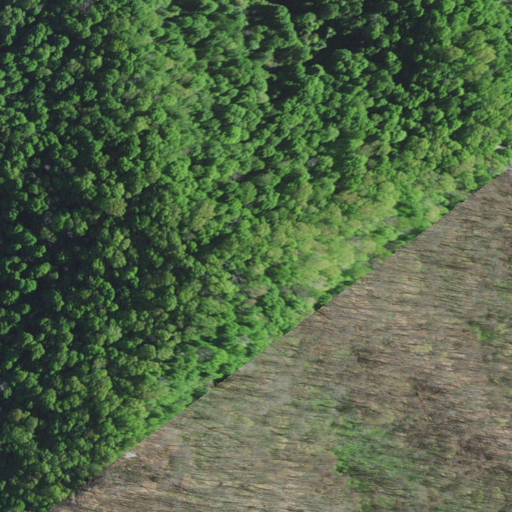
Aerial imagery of mountain in Kentucky named Potato Hill containing deciduous forest, mixed forest, and open development